Question: App function?
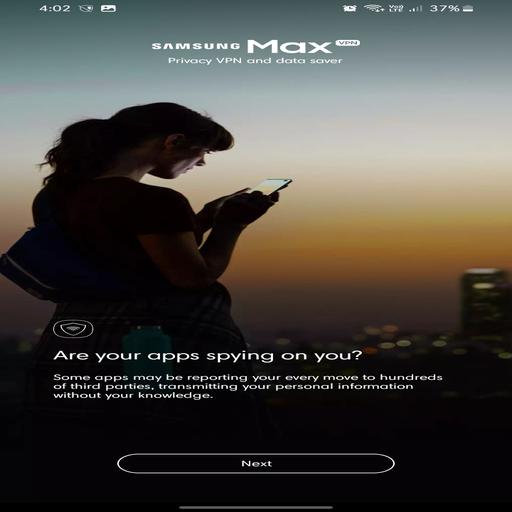
Answer: VPN Saver